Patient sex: M
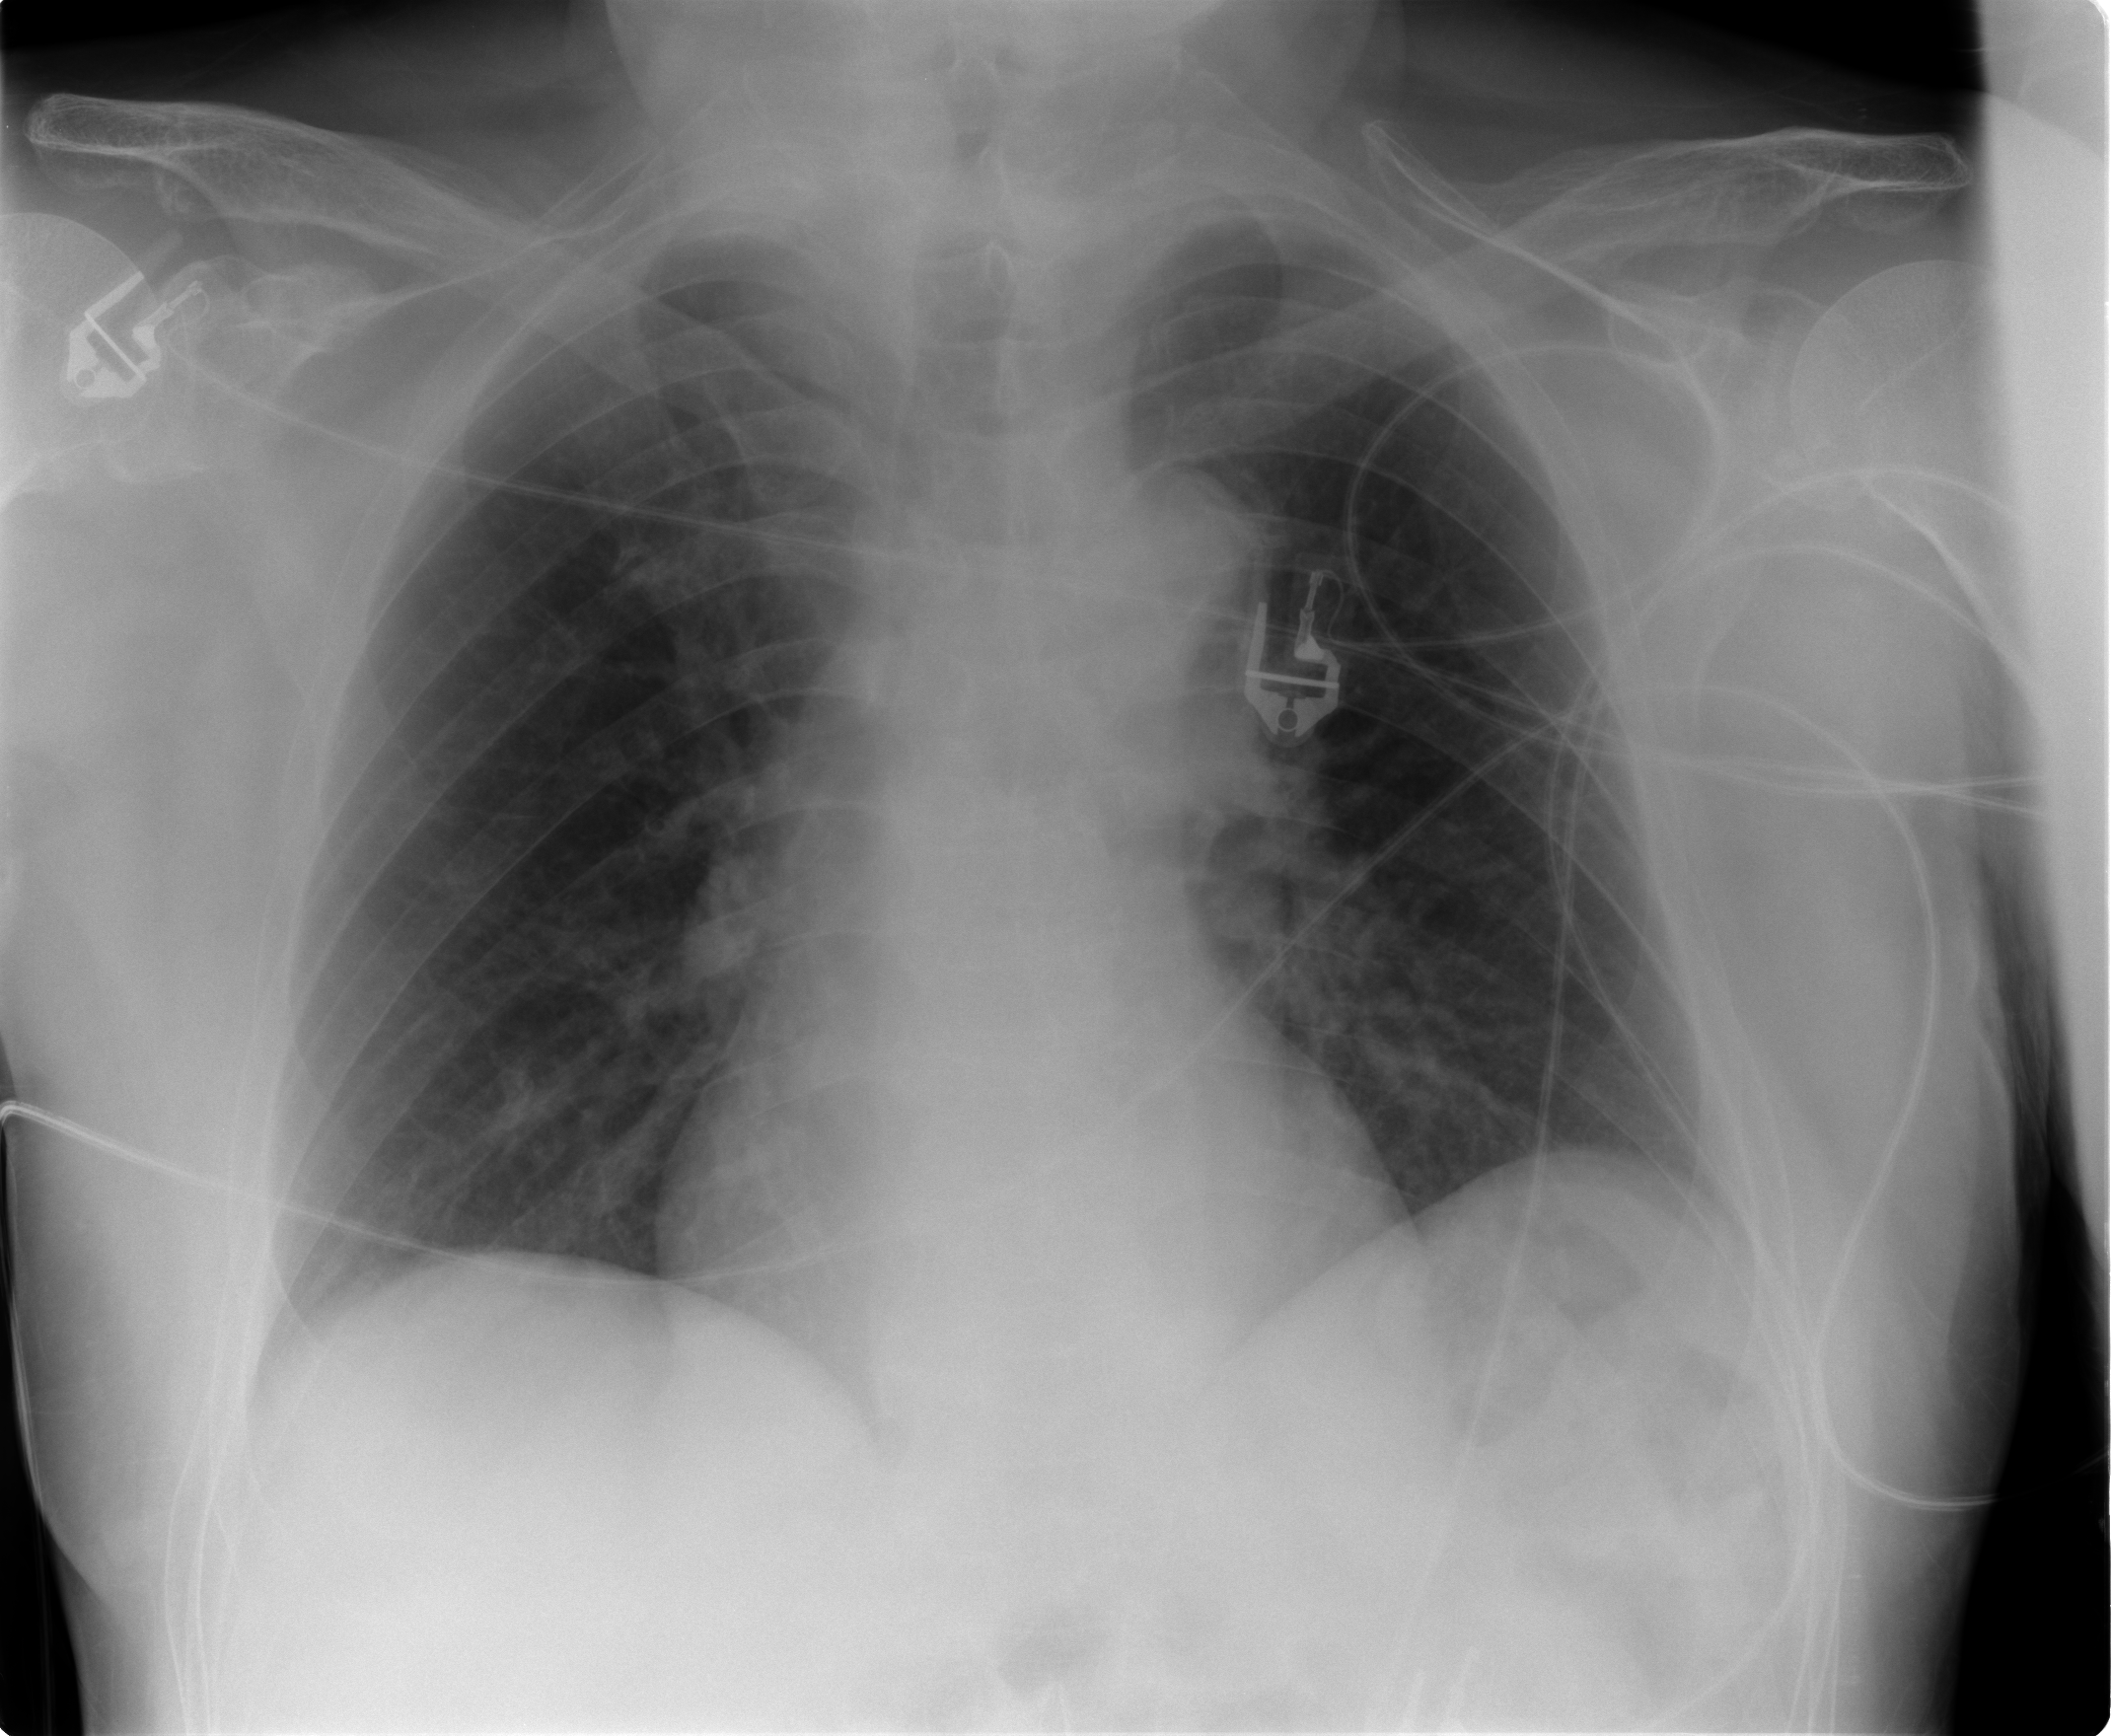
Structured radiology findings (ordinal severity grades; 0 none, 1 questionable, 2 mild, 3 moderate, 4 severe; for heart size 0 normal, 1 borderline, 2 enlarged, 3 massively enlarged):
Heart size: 0
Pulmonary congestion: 0
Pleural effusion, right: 0
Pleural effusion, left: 0
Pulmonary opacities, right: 0
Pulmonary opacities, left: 0
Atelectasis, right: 2
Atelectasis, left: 2